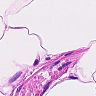
Metastatic tissue present: no